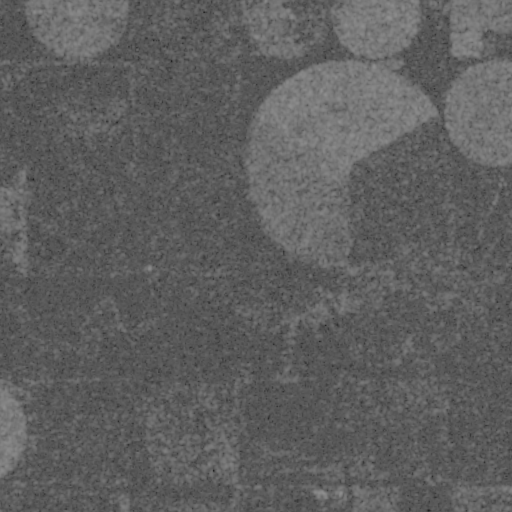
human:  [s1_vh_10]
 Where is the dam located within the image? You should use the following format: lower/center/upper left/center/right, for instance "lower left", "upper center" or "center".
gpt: The dam is located in the center of the image.
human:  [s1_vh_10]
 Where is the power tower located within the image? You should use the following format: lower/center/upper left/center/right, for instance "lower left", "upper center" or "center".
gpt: There is no power tower in the image.

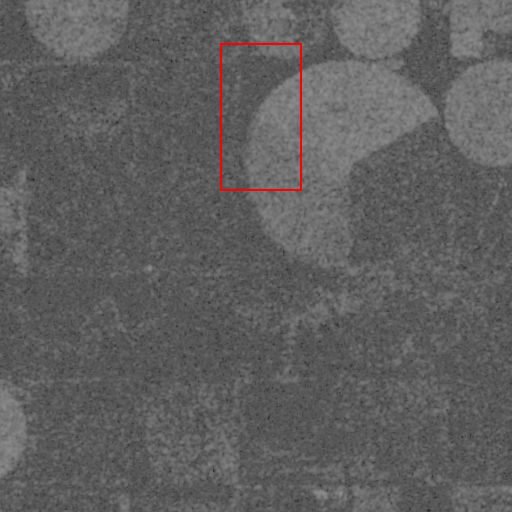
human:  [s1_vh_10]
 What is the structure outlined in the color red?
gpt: There is no red outline.
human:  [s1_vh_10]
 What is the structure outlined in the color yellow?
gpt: There is no structure outlined in yellow.